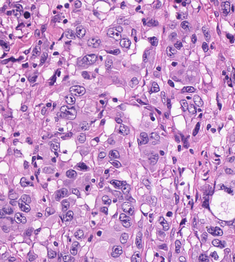
Tumor epithelial tissue: yes
Tumor-associated stroma tissue: no
Normal tissue: no